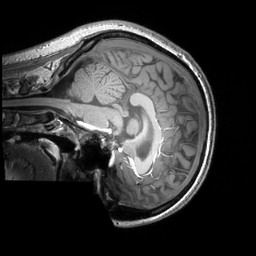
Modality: T1w
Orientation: sagittal
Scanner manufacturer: philips
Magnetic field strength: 7 T
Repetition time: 0.008 s
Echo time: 0.001974 s